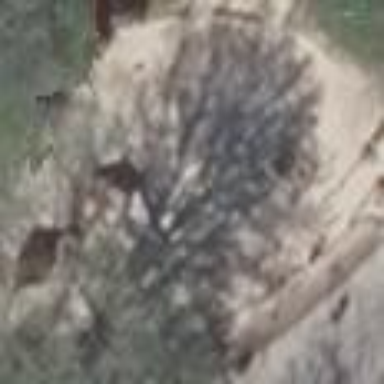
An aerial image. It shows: Sandpit playground with sandy surface.